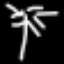
Label: palm tree